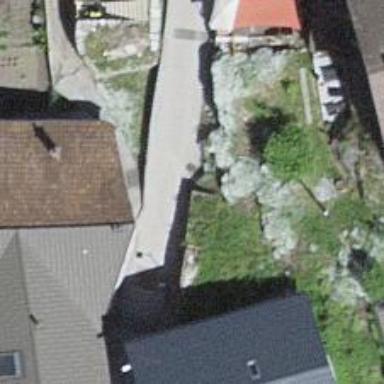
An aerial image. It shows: Retaining wall.